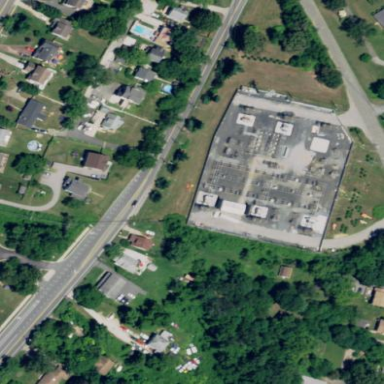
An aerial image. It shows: Substation surrounded by chain link fence.